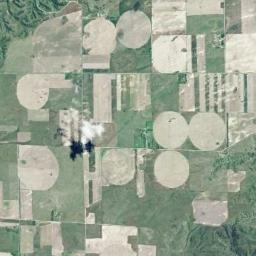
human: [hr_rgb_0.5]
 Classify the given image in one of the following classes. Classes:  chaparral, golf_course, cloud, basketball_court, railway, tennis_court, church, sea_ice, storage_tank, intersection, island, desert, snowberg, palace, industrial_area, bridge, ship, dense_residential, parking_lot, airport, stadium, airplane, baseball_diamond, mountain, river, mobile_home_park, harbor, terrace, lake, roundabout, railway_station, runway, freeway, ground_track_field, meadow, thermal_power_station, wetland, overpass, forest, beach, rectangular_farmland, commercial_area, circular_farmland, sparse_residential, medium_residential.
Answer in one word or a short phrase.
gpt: circular_farmland